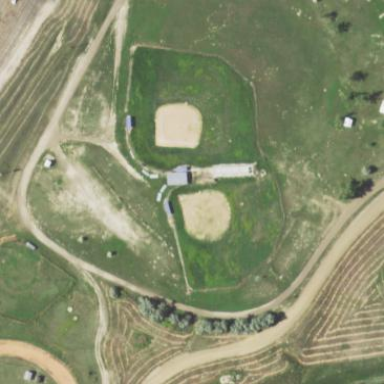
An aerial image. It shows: Baseball pitch for leisure land.